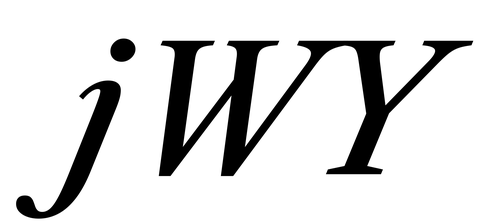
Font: LibreCaslonText-Italic_Medium_Italic